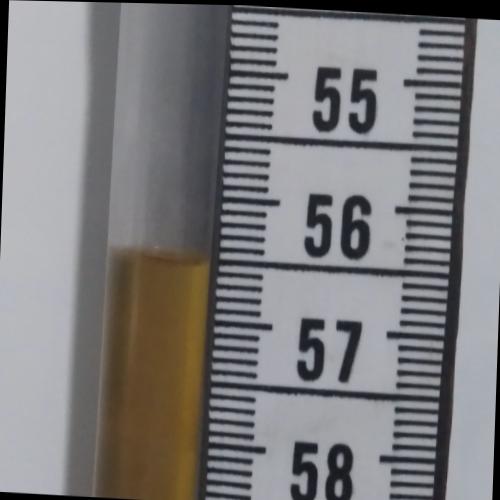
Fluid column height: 56.5 cm